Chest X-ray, PA view. Patient: 63 years old, sex M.
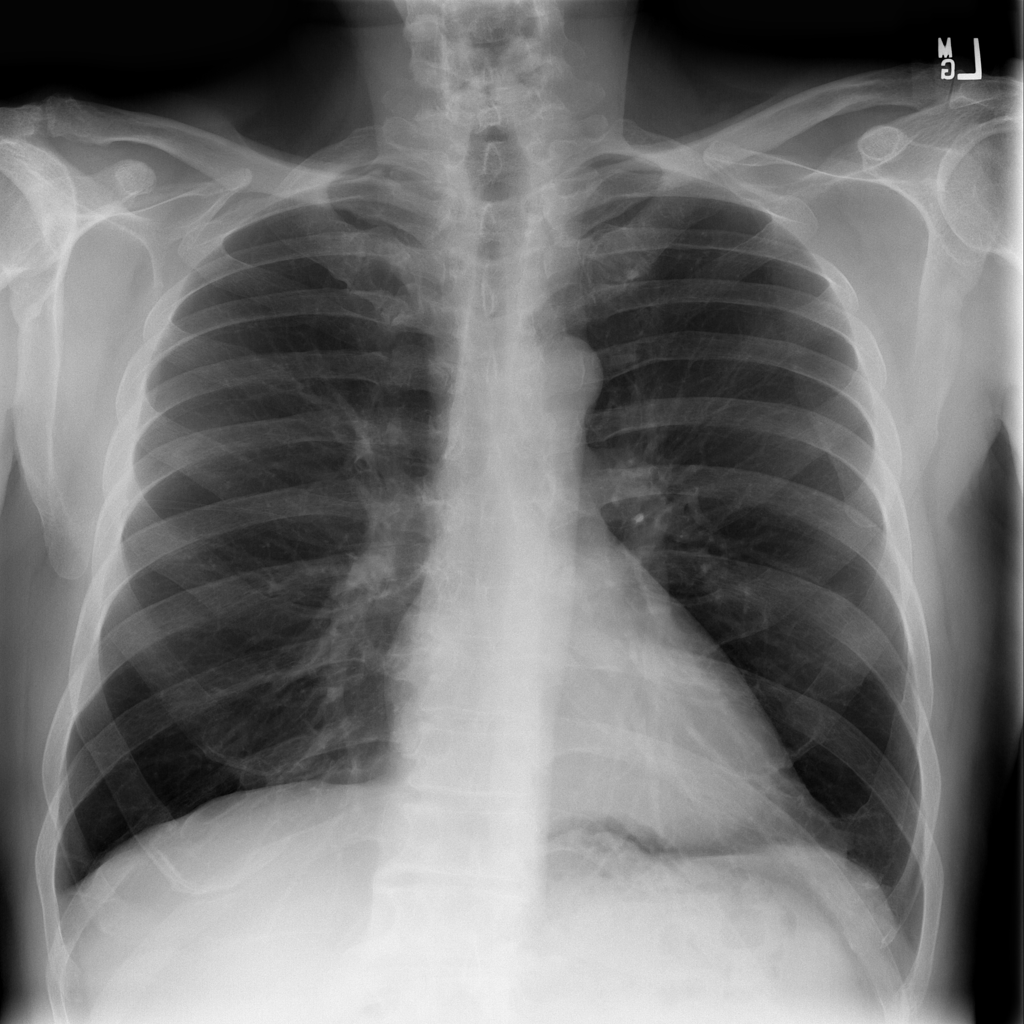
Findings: No Finding